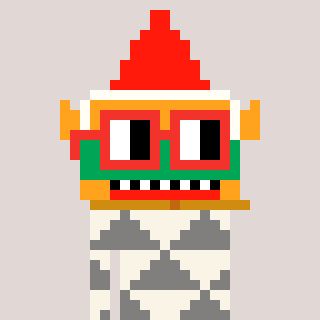
a pixel art character with square red glasses, a gnome-shaped head and a bluegrey-colored body on a warm background